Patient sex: M
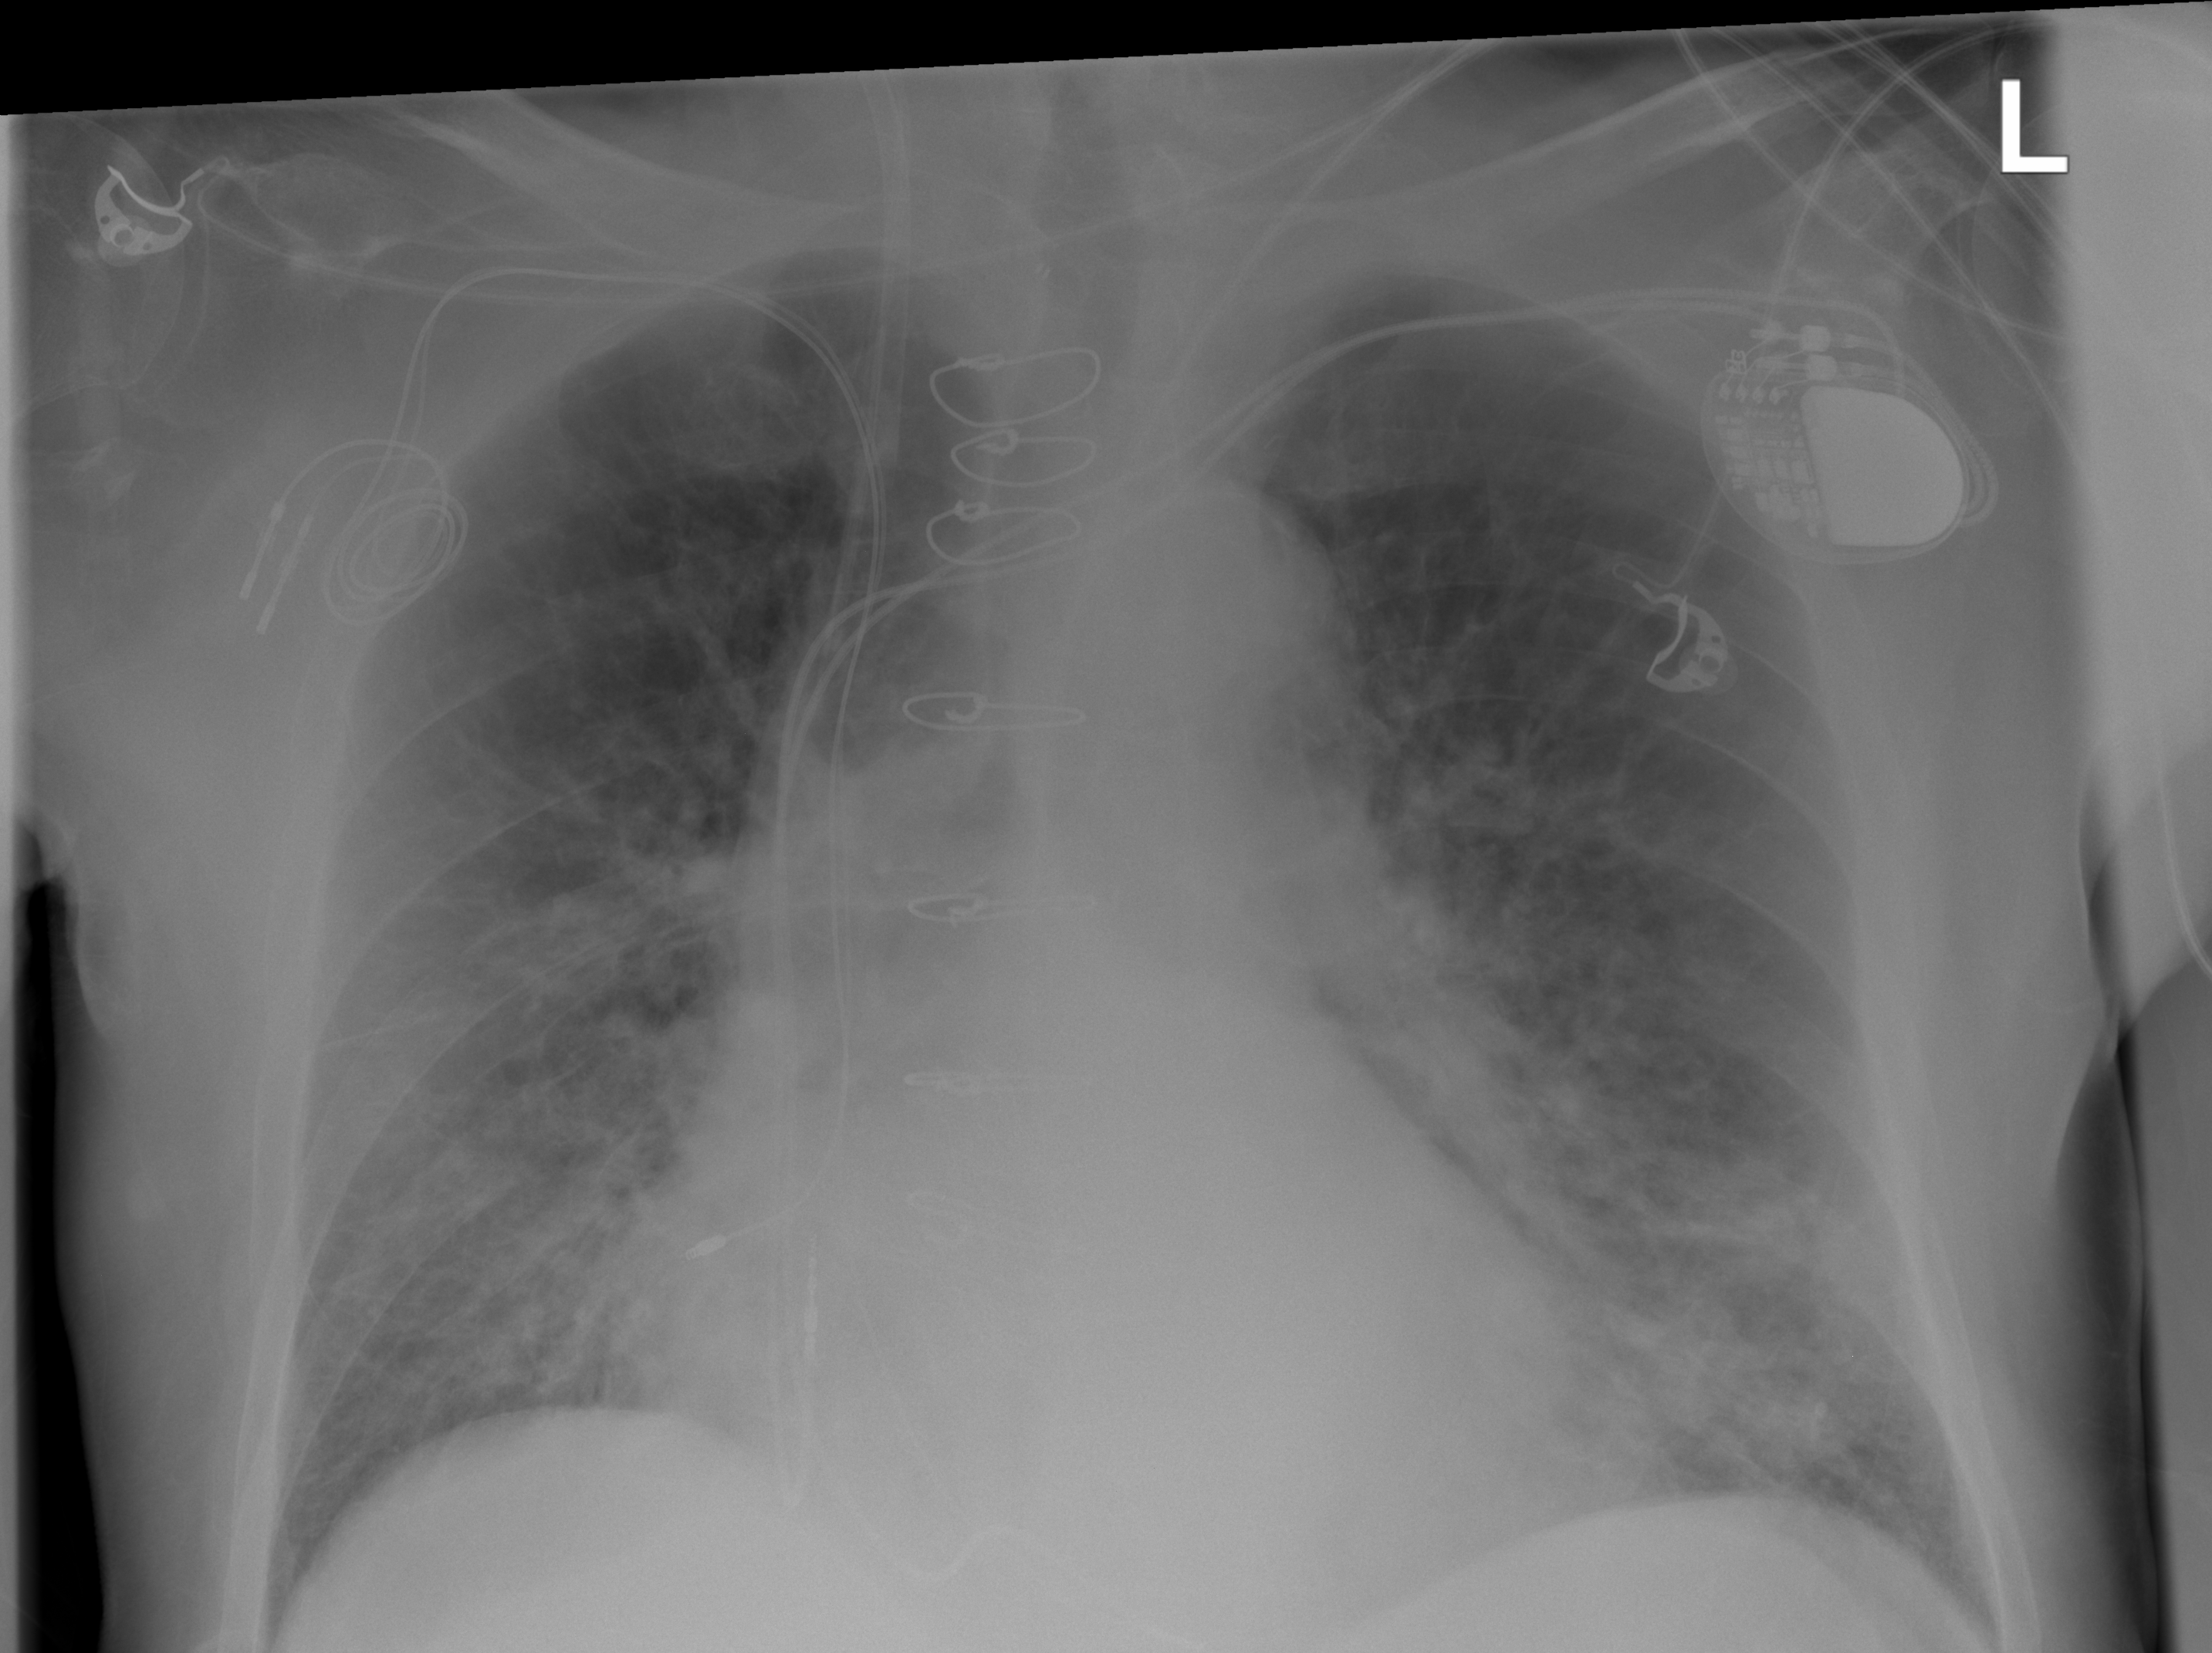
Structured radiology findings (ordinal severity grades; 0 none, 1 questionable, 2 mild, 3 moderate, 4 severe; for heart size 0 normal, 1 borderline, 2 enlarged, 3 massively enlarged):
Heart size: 2
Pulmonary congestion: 3
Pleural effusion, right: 0
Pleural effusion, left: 0
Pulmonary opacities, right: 2
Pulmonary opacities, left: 2
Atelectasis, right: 2
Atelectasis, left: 2